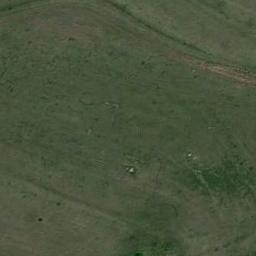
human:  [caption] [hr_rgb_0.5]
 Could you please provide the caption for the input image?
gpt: The entire image is dominated by grass .

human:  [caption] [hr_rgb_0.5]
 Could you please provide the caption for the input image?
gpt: There are some thin lines in the meadow .

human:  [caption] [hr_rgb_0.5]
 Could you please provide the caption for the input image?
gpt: This meadow has sparse grasses and a trail is also on the meadow .

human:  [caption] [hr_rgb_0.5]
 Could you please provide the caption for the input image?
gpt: There are lines of bare land on the meadow .

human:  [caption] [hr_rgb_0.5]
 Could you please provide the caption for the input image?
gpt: A green and smooth meadow with many green grass .